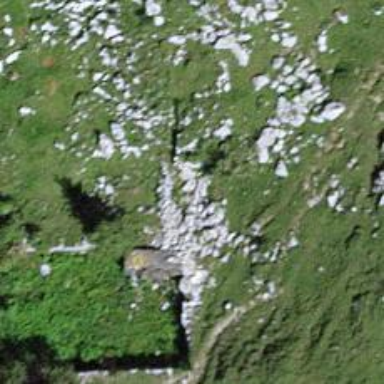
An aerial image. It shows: Dry stone wall barrier.